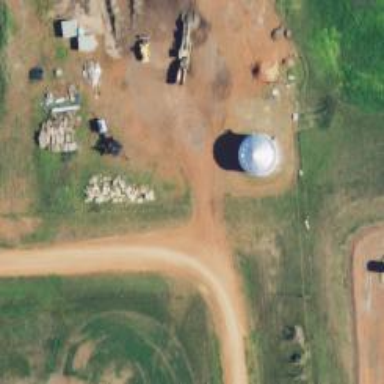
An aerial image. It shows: Silo.